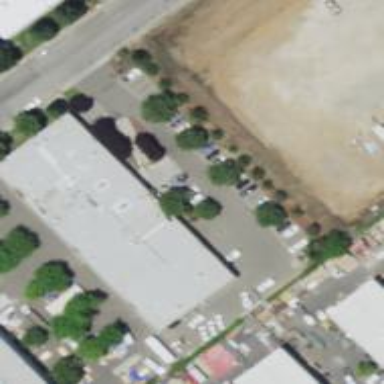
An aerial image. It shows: Warehouse.